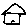
Label: house